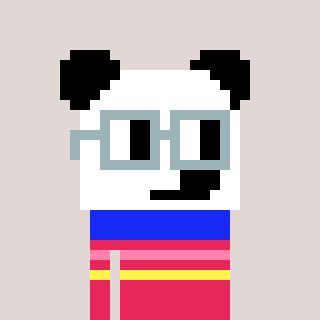
a pixel art character with square dark gray glasses, a panda-shaped head and a redpinkish-colored body on a warm background